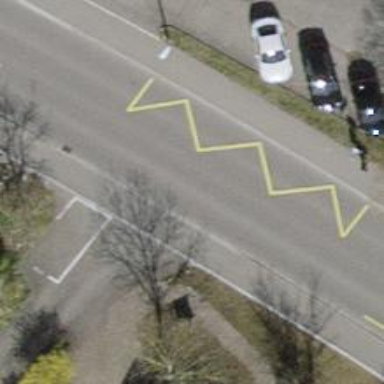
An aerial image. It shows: Bus stop with designated stop position for public transport.